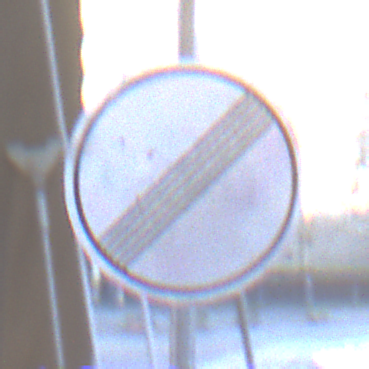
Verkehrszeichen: EndeSaemtlicherBegrenzungen
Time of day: SunriseSunset
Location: Outdoor (Urban)
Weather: Clear
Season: NotSpecified
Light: Natural